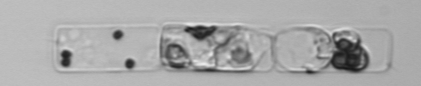
Label: Guinardia_delicatula_TAG_internal_parasite